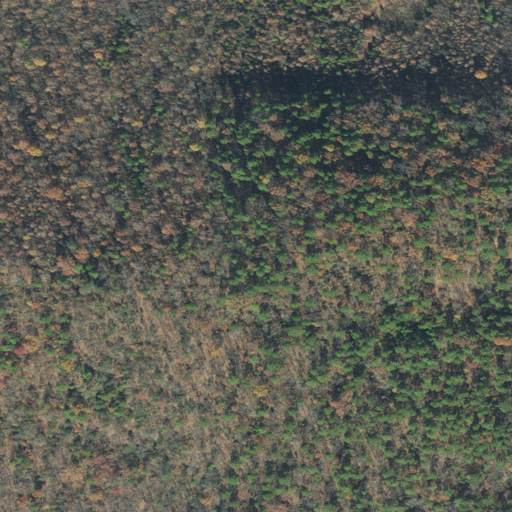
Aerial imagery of ridge(s) in Arkansas named Jones Ridge containing deciduous forest, mixed forest, and evergreen forest